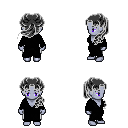
a pixel art fantasy rpg character, female body template, dark elf, purple skin, black robe, white pants, gray princess hairstyle, four views (front, back, left, right), 2x2 character sprite sheet, small pixel art, hard edges, no anti-aliasing